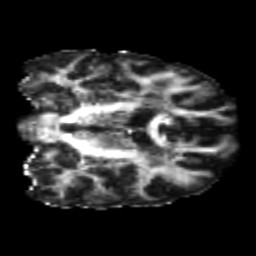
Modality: FA
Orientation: coronal
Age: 24
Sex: male
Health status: healthy
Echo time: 0.074 s